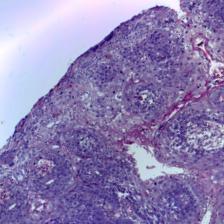
Diagnosis: OSCC